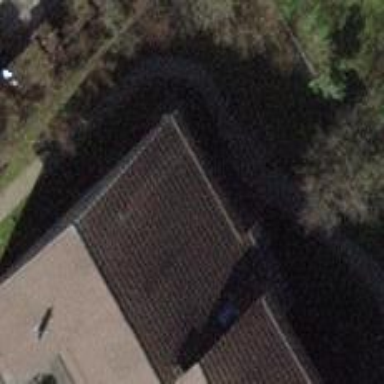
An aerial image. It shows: Terrace building.